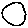
Label: circle